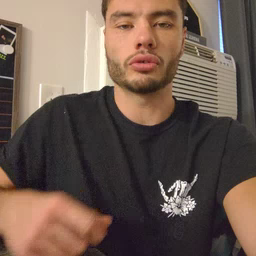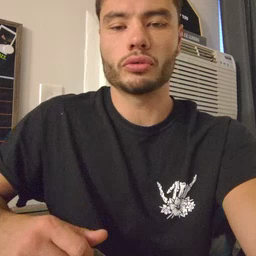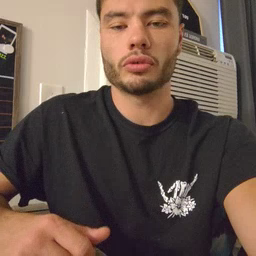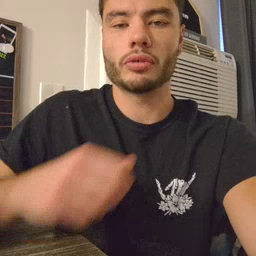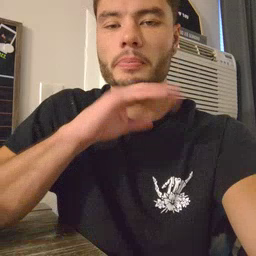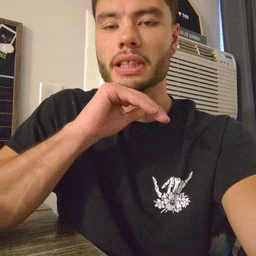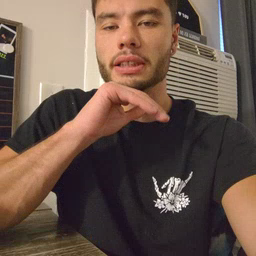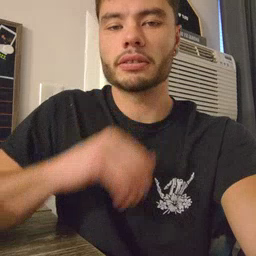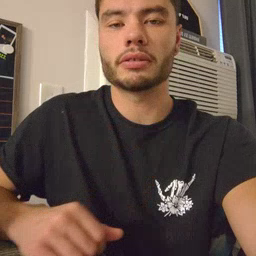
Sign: pig